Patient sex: F
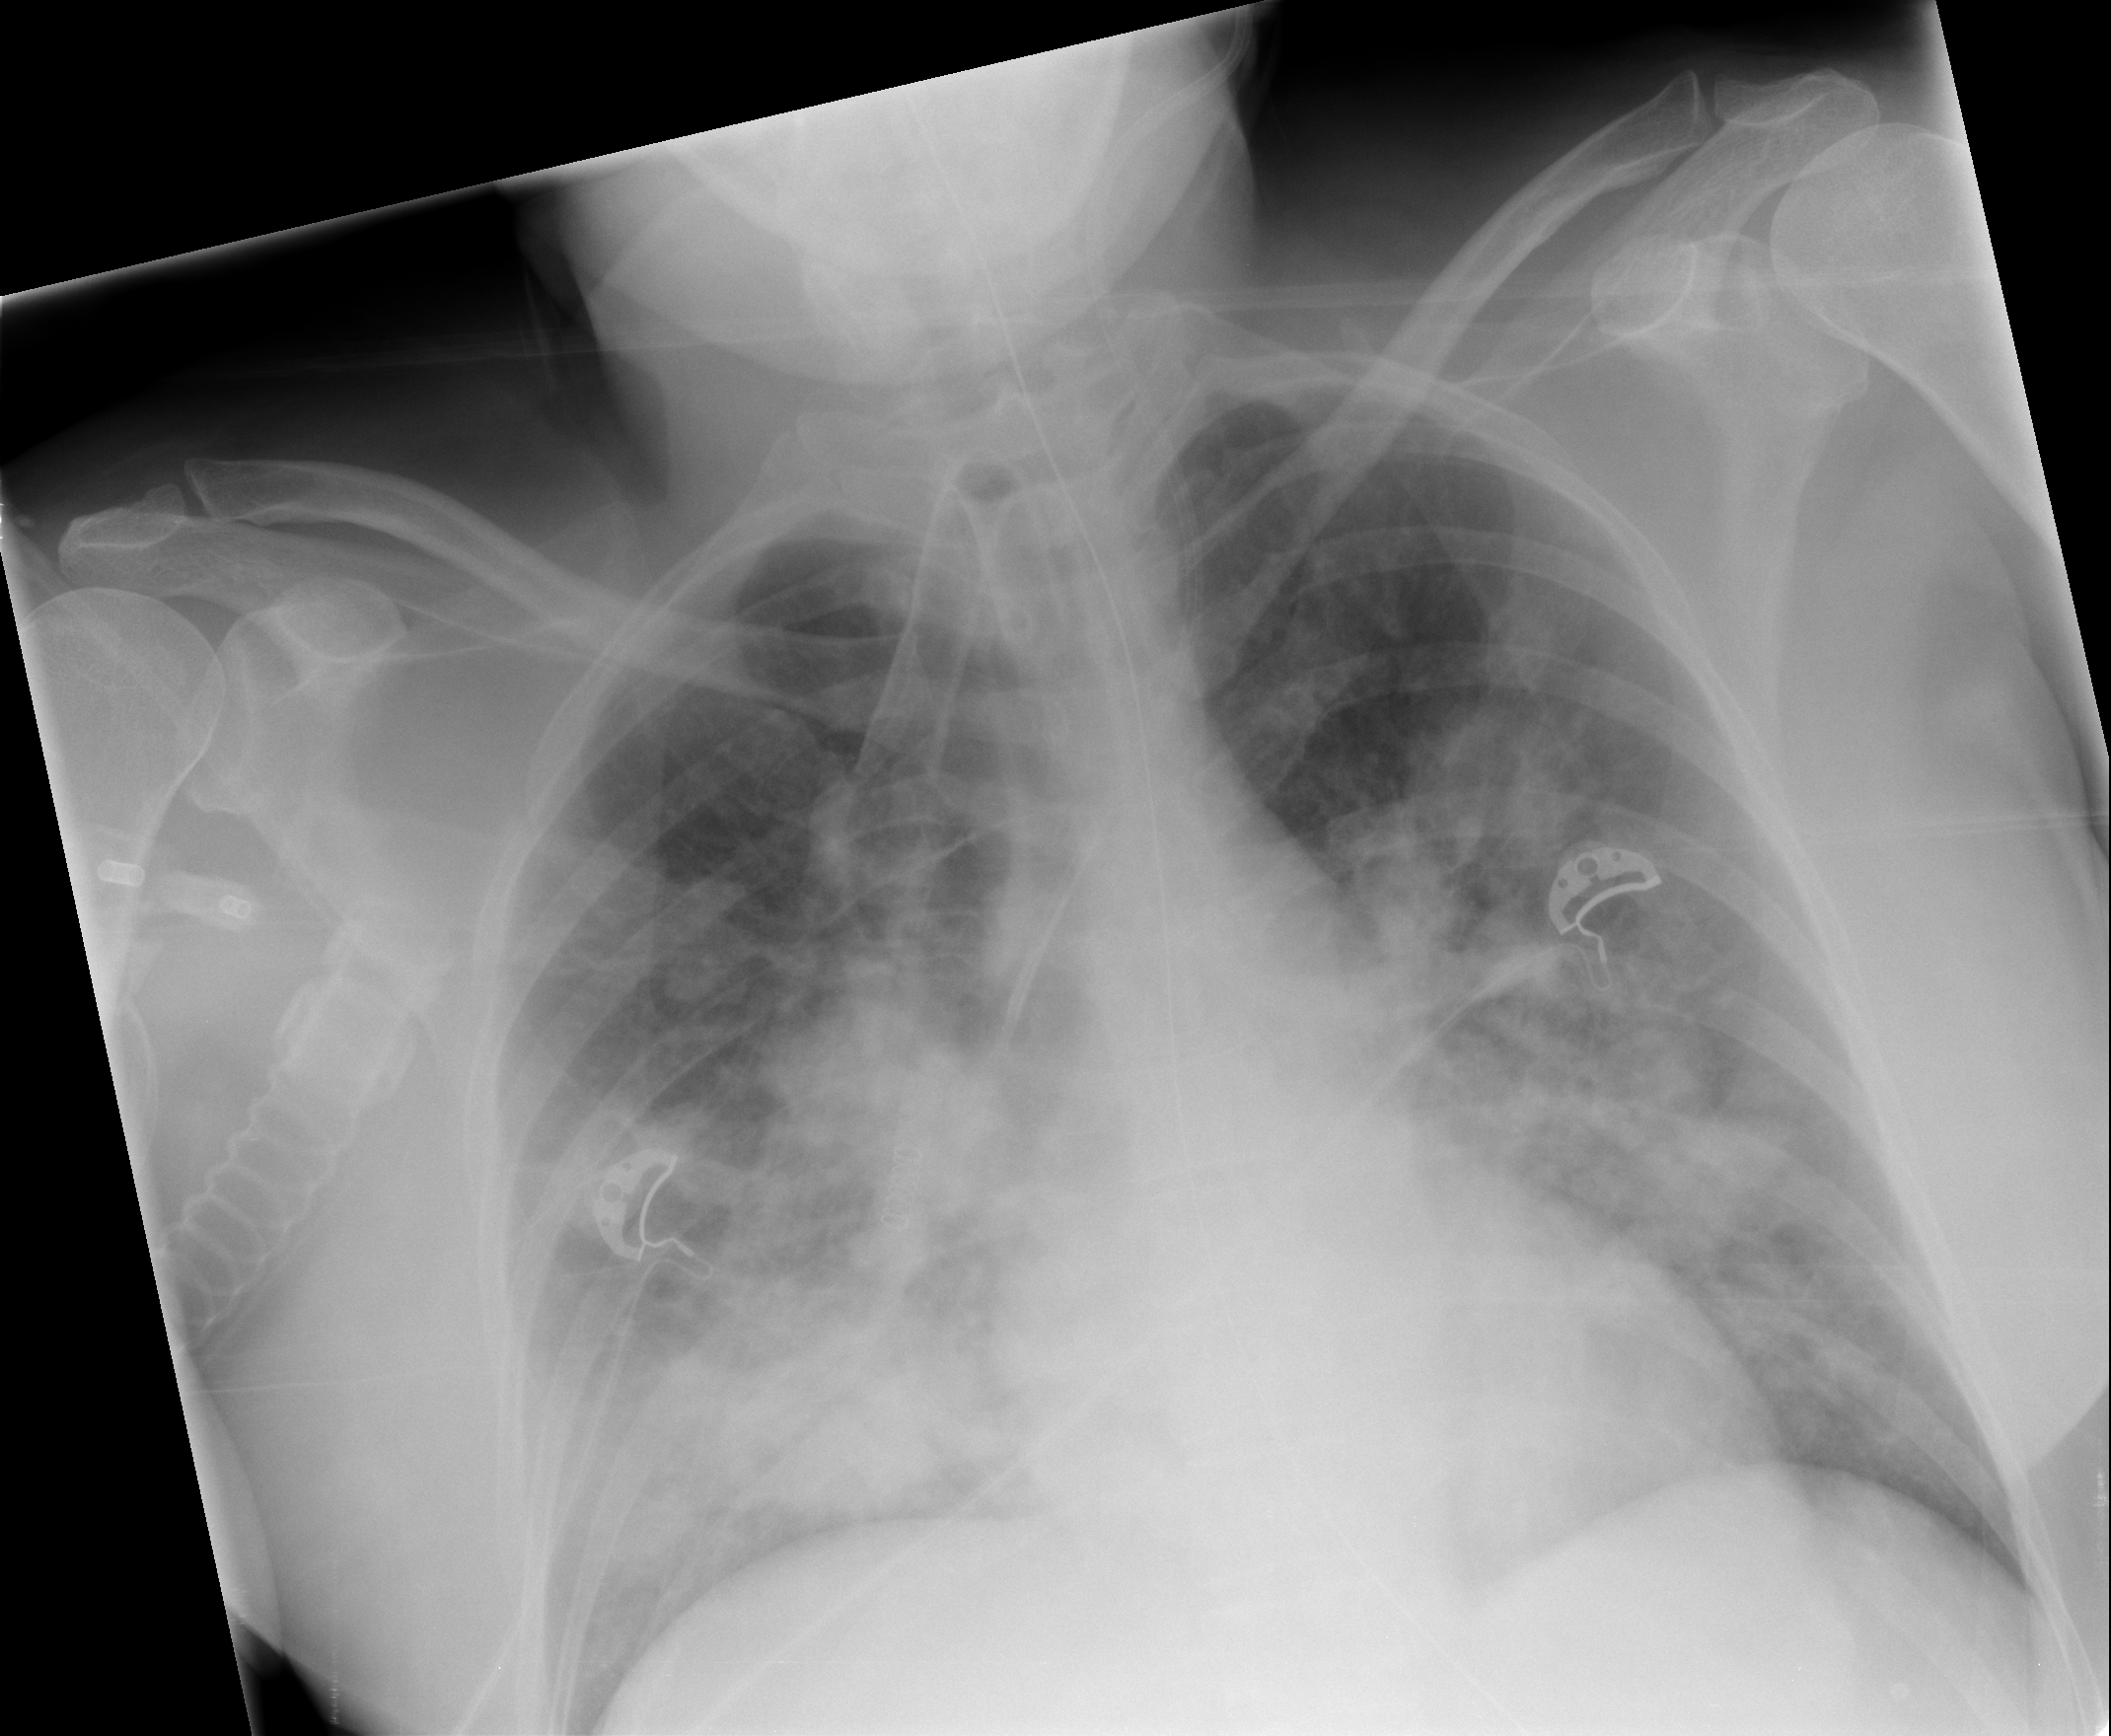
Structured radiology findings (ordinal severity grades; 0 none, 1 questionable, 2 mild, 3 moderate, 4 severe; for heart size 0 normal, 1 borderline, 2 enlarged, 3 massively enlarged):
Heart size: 0
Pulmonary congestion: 0
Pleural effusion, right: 0
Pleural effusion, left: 1
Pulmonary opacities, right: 4
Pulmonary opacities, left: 3
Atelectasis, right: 3
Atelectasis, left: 3